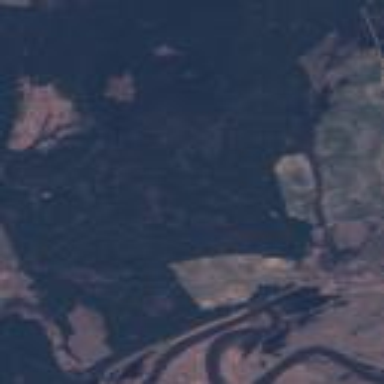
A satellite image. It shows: Serene woodland landscape.